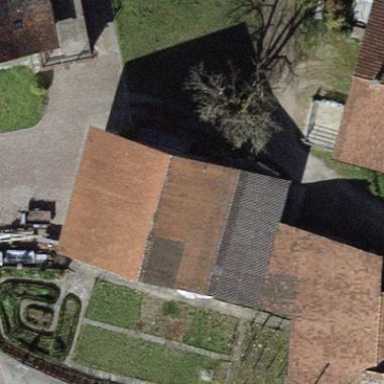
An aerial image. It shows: Farm auxiliary building with gabled roof.